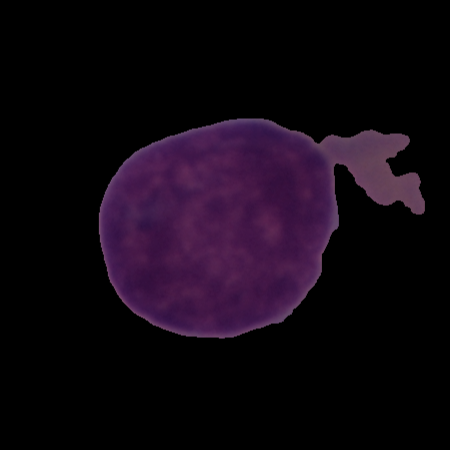
Label: cancer